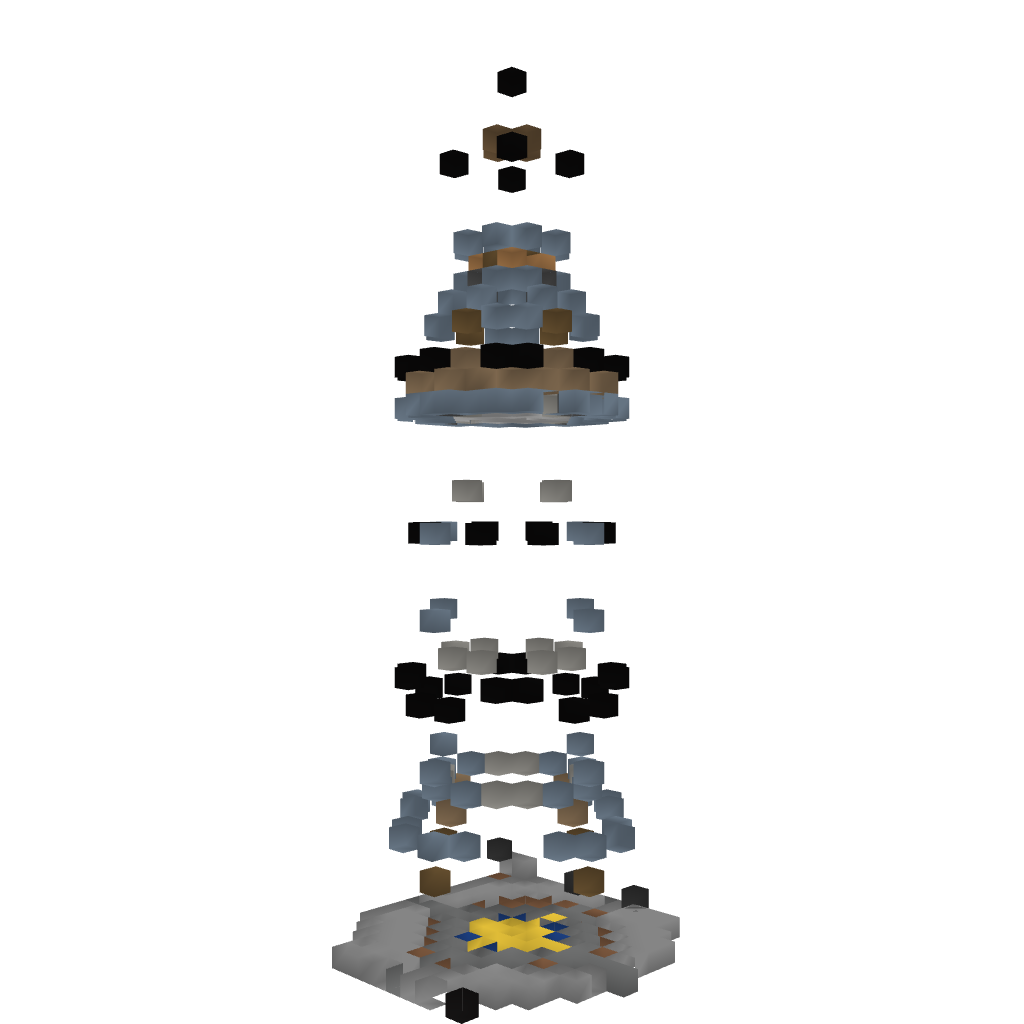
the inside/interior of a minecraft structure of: Lighttower